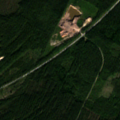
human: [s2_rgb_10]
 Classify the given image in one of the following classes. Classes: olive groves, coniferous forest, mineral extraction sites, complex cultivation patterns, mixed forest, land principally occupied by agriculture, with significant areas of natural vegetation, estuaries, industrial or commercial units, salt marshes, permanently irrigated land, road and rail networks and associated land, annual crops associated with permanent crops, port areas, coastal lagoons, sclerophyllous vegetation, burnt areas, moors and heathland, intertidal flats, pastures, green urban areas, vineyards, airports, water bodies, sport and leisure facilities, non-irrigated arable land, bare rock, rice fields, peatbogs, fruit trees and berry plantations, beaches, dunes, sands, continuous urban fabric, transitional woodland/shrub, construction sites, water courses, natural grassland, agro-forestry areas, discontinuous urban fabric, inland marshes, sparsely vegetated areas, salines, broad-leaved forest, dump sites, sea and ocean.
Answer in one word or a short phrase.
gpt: broad-leaved forest, coniferous forest, mixed forest, transitional woodland/shrub